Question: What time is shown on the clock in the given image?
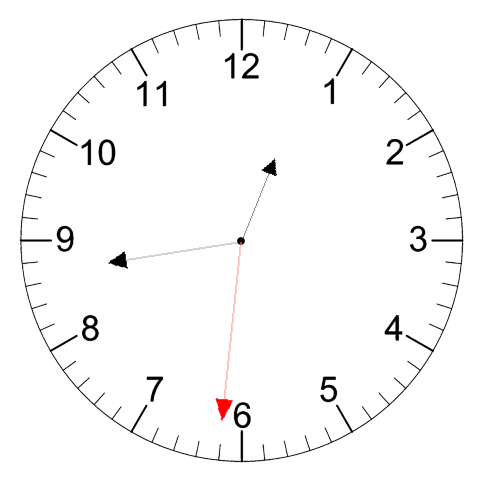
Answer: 12:43:31